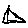
Label: triangle